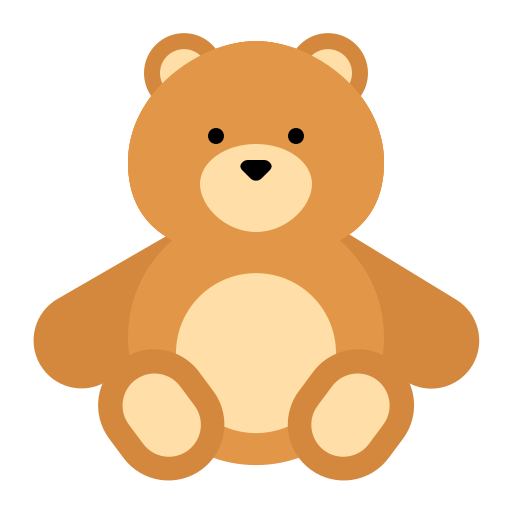
teddy bear flat